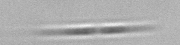
Label: pennate_Pseudo-nitzschia